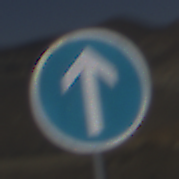
Verkehrszeichen: VorgeschriebeneFahrtrichtungGeradeaus
Umgebung: Outdoor, Nature
Tageszeit: MorningAfternoon
Wetter: Clear
Licht: Natural
Jahreszeit: NotSpecified
Kontrast: HighContrast